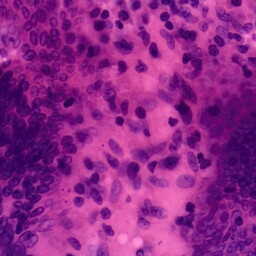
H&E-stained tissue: Colon